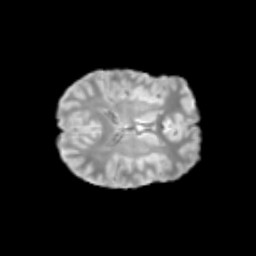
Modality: T2w
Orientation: axial
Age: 12
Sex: female
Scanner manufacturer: siemens
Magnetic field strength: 3 T
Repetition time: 3.8 s
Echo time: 0.07 s